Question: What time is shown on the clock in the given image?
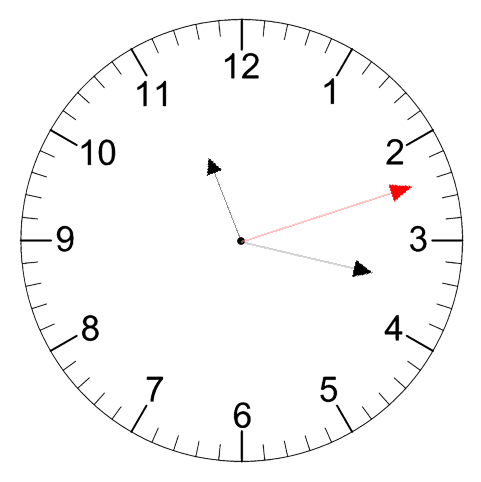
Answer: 11:17:12